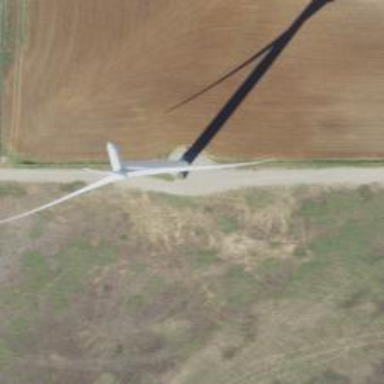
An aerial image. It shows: Wind generator in the form of horizontal axis wind turbine.